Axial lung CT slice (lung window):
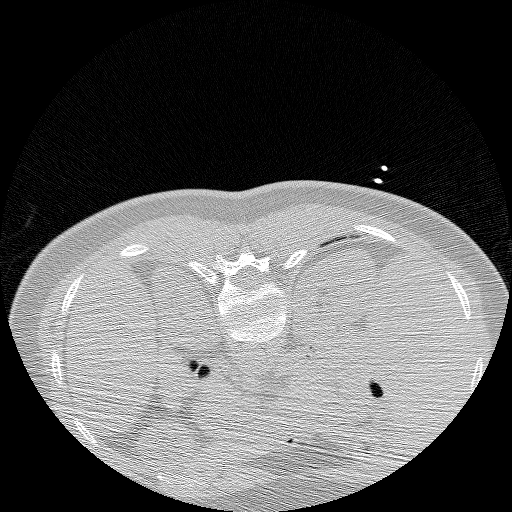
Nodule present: no